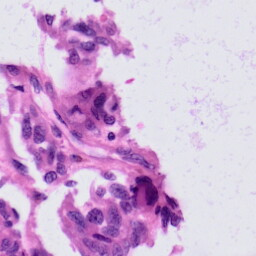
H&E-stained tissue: Skin